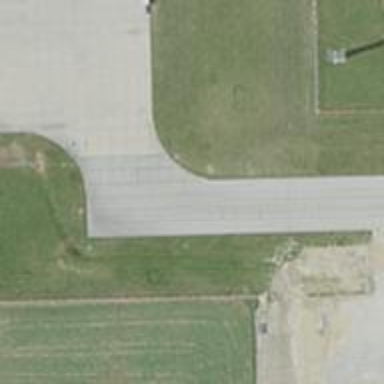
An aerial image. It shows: Image of taxiway at airport.